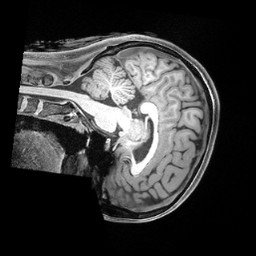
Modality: T1w
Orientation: sagittal
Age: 34
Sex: female
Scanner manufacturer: siemens
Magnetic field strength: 3 T
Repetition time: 2.4 s
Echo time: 0.00228 s